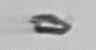
Label: detritus_transparent